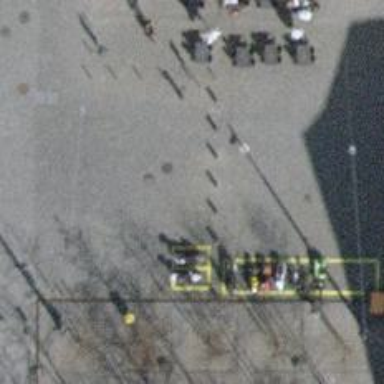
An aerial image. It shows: Rising bollard barrier.